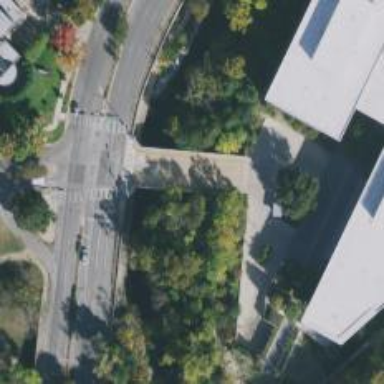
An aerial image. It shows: Service road with separate sidewalk on bridge.